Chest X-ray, PA view. Patient: 32 years old, sex M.
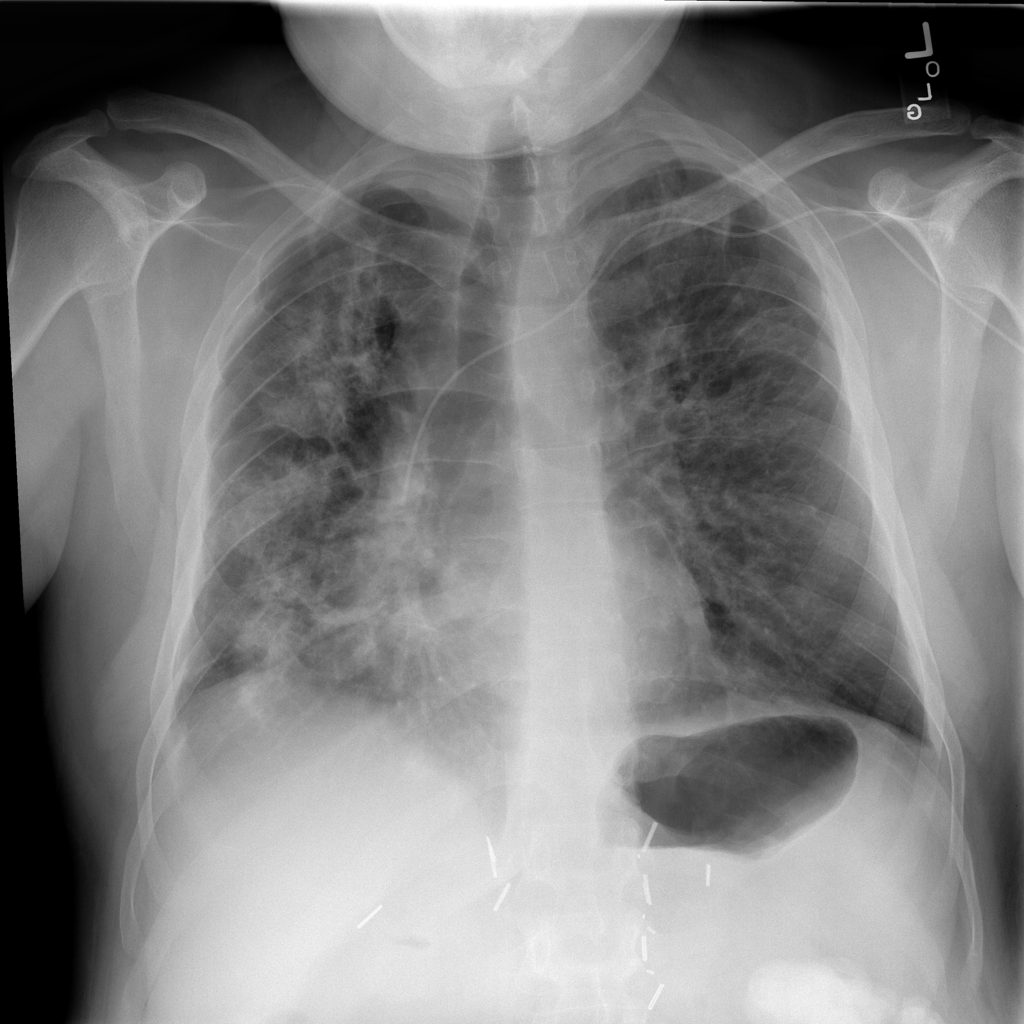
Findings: Infiltration